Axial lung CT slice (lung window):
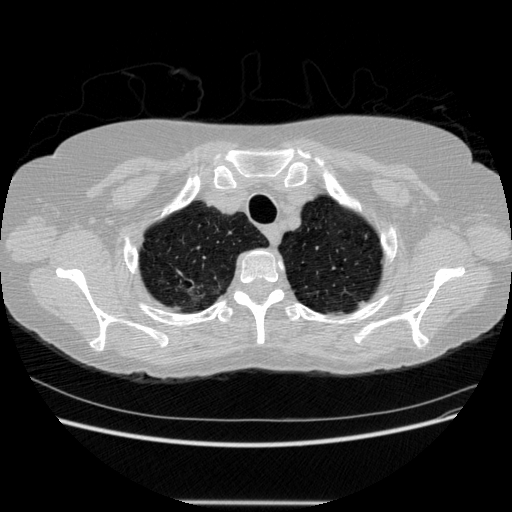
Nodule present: no